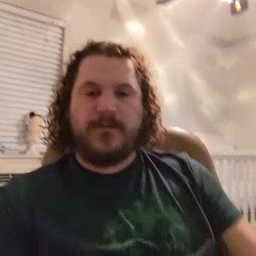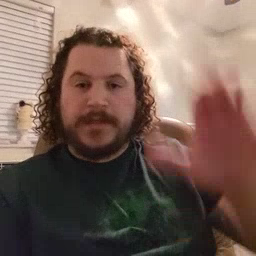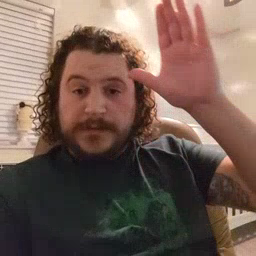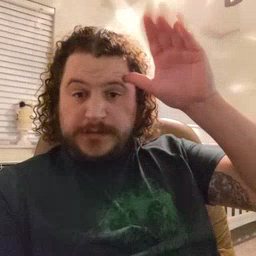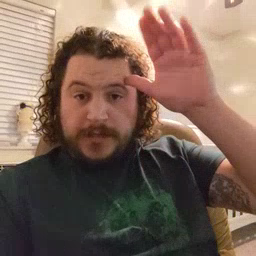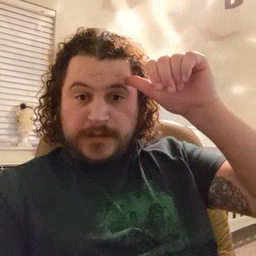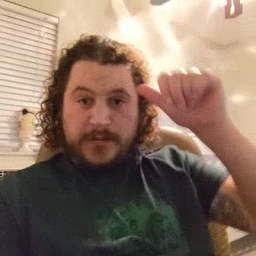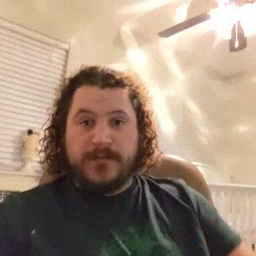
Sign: donkey